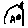
Label: house